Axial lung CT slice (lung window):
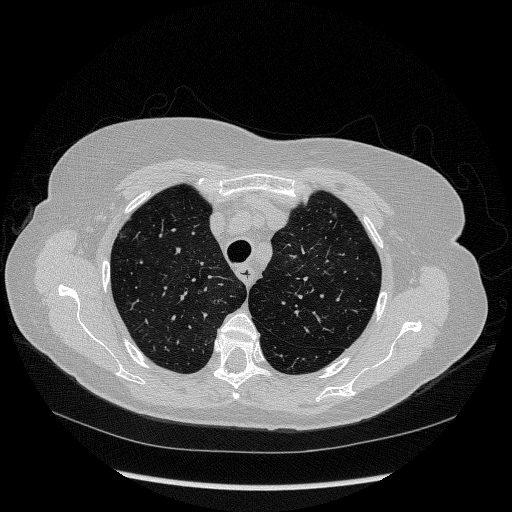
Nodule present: no